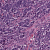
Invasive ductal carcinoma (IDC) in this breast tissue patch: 1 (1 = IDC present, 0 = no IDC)